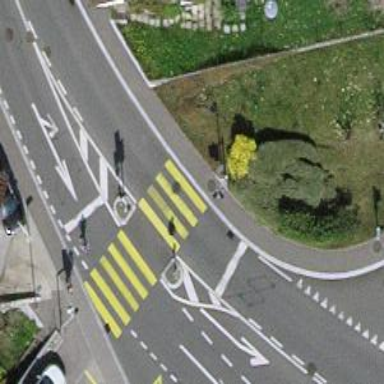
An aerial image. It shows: Zebra crossing on the road.